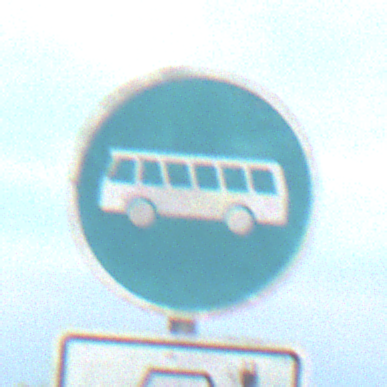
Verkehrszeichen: Busssonderstreifen
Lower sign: MehrspurigeFahrzeugeFrei11
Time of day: SunriseSunset
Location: Outdoor (RoadRail)
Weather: PartlyCloudy
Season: NotSpecified
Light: Natural